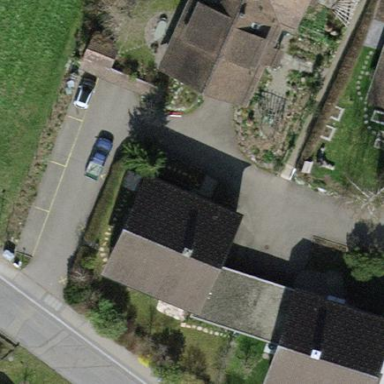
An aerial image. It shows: Terrace building.